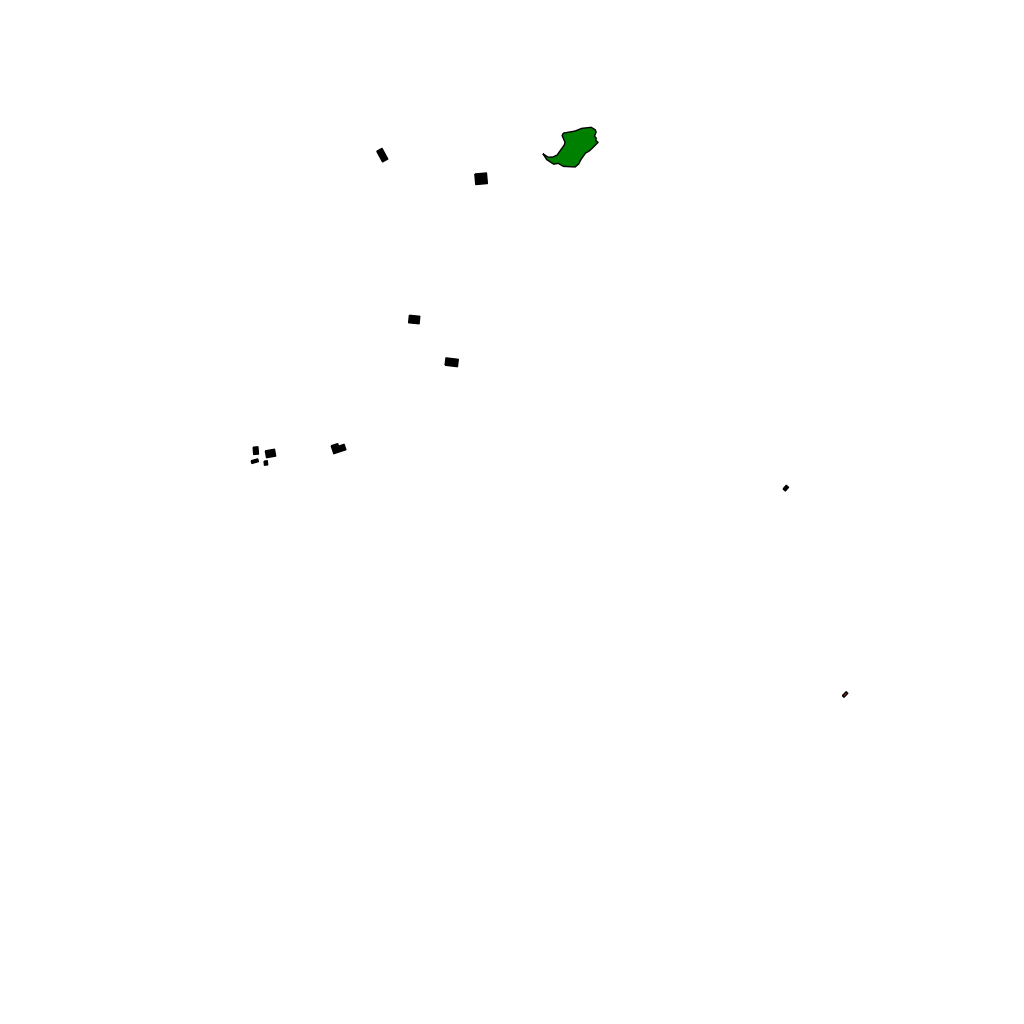
Tags: overhead vector_map, recreation, individual_rise, density_1, Building, Facility, Park, 1.0 km²